Field crop: tomato
Growth stage: 2
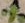
Species: solanum